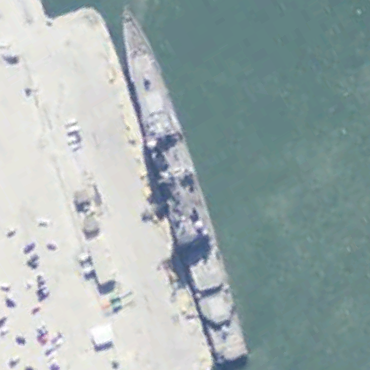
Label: Ticonderoga-class_cruiser